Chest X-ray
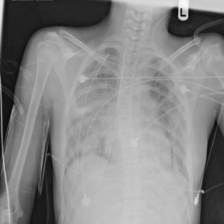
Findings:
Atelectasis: negative
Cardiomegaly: negative
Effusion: negative
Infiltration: negative
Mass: negative
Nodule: negative
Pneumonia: negative
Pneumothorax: negative
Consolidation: negative
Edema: negative
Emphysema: negative
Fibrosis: negative
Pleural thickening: negative
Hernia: negative